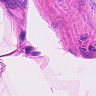
Metastatic tissue present: no